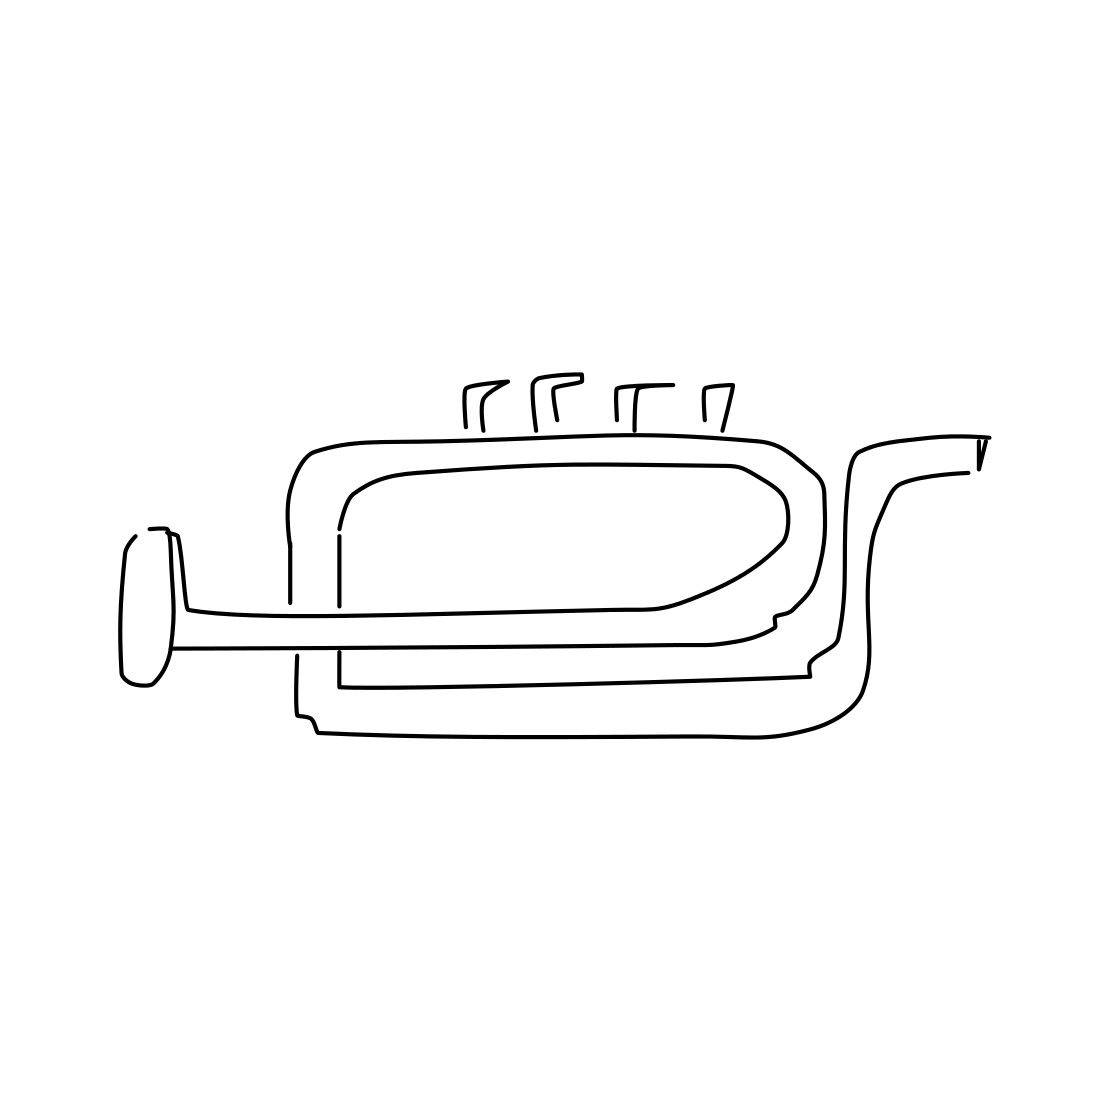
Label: trumpet